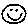
Label: smiley face